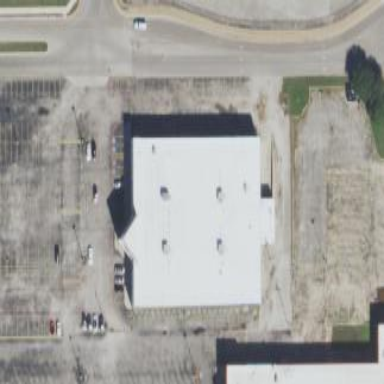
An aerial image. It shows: Retail building.